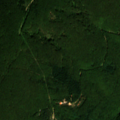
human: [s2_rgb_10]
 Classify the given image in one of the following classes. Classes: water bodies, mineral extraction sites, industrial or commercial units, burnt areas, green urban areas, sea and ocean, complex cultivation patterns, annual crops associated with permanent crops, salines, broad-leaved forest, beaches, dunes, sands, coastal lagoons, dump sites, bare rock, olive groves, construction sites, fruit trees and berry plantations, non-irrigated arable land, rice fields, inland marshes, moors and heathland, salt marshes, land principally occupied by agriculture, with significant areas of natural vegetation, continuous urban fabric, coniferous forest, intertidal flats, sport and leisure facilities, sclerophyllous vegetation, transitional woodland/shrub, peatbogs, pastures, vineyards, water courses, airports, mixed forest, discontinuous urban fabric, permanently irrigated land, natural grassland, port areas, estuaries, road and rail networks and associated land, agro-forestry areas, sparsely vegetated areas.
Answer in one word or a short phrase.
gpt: broad-leaved forest, mixed forest